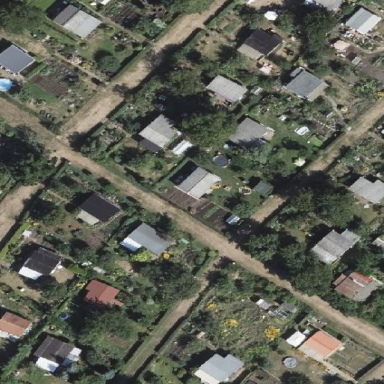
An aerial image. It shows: Plot within allotments.